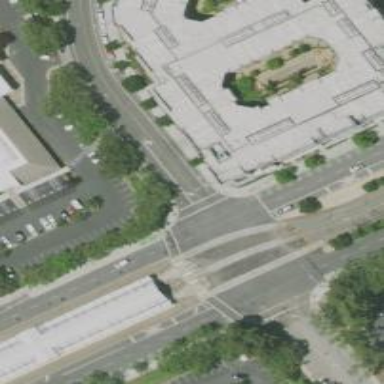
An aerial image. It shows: Solid stop line on the road.